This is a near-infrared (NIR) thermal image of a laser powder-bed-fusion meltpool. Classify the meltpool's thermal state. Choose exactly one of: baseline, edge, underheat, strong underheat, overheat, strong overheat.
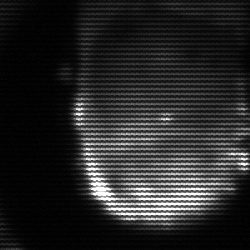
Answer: baseline